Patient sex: M
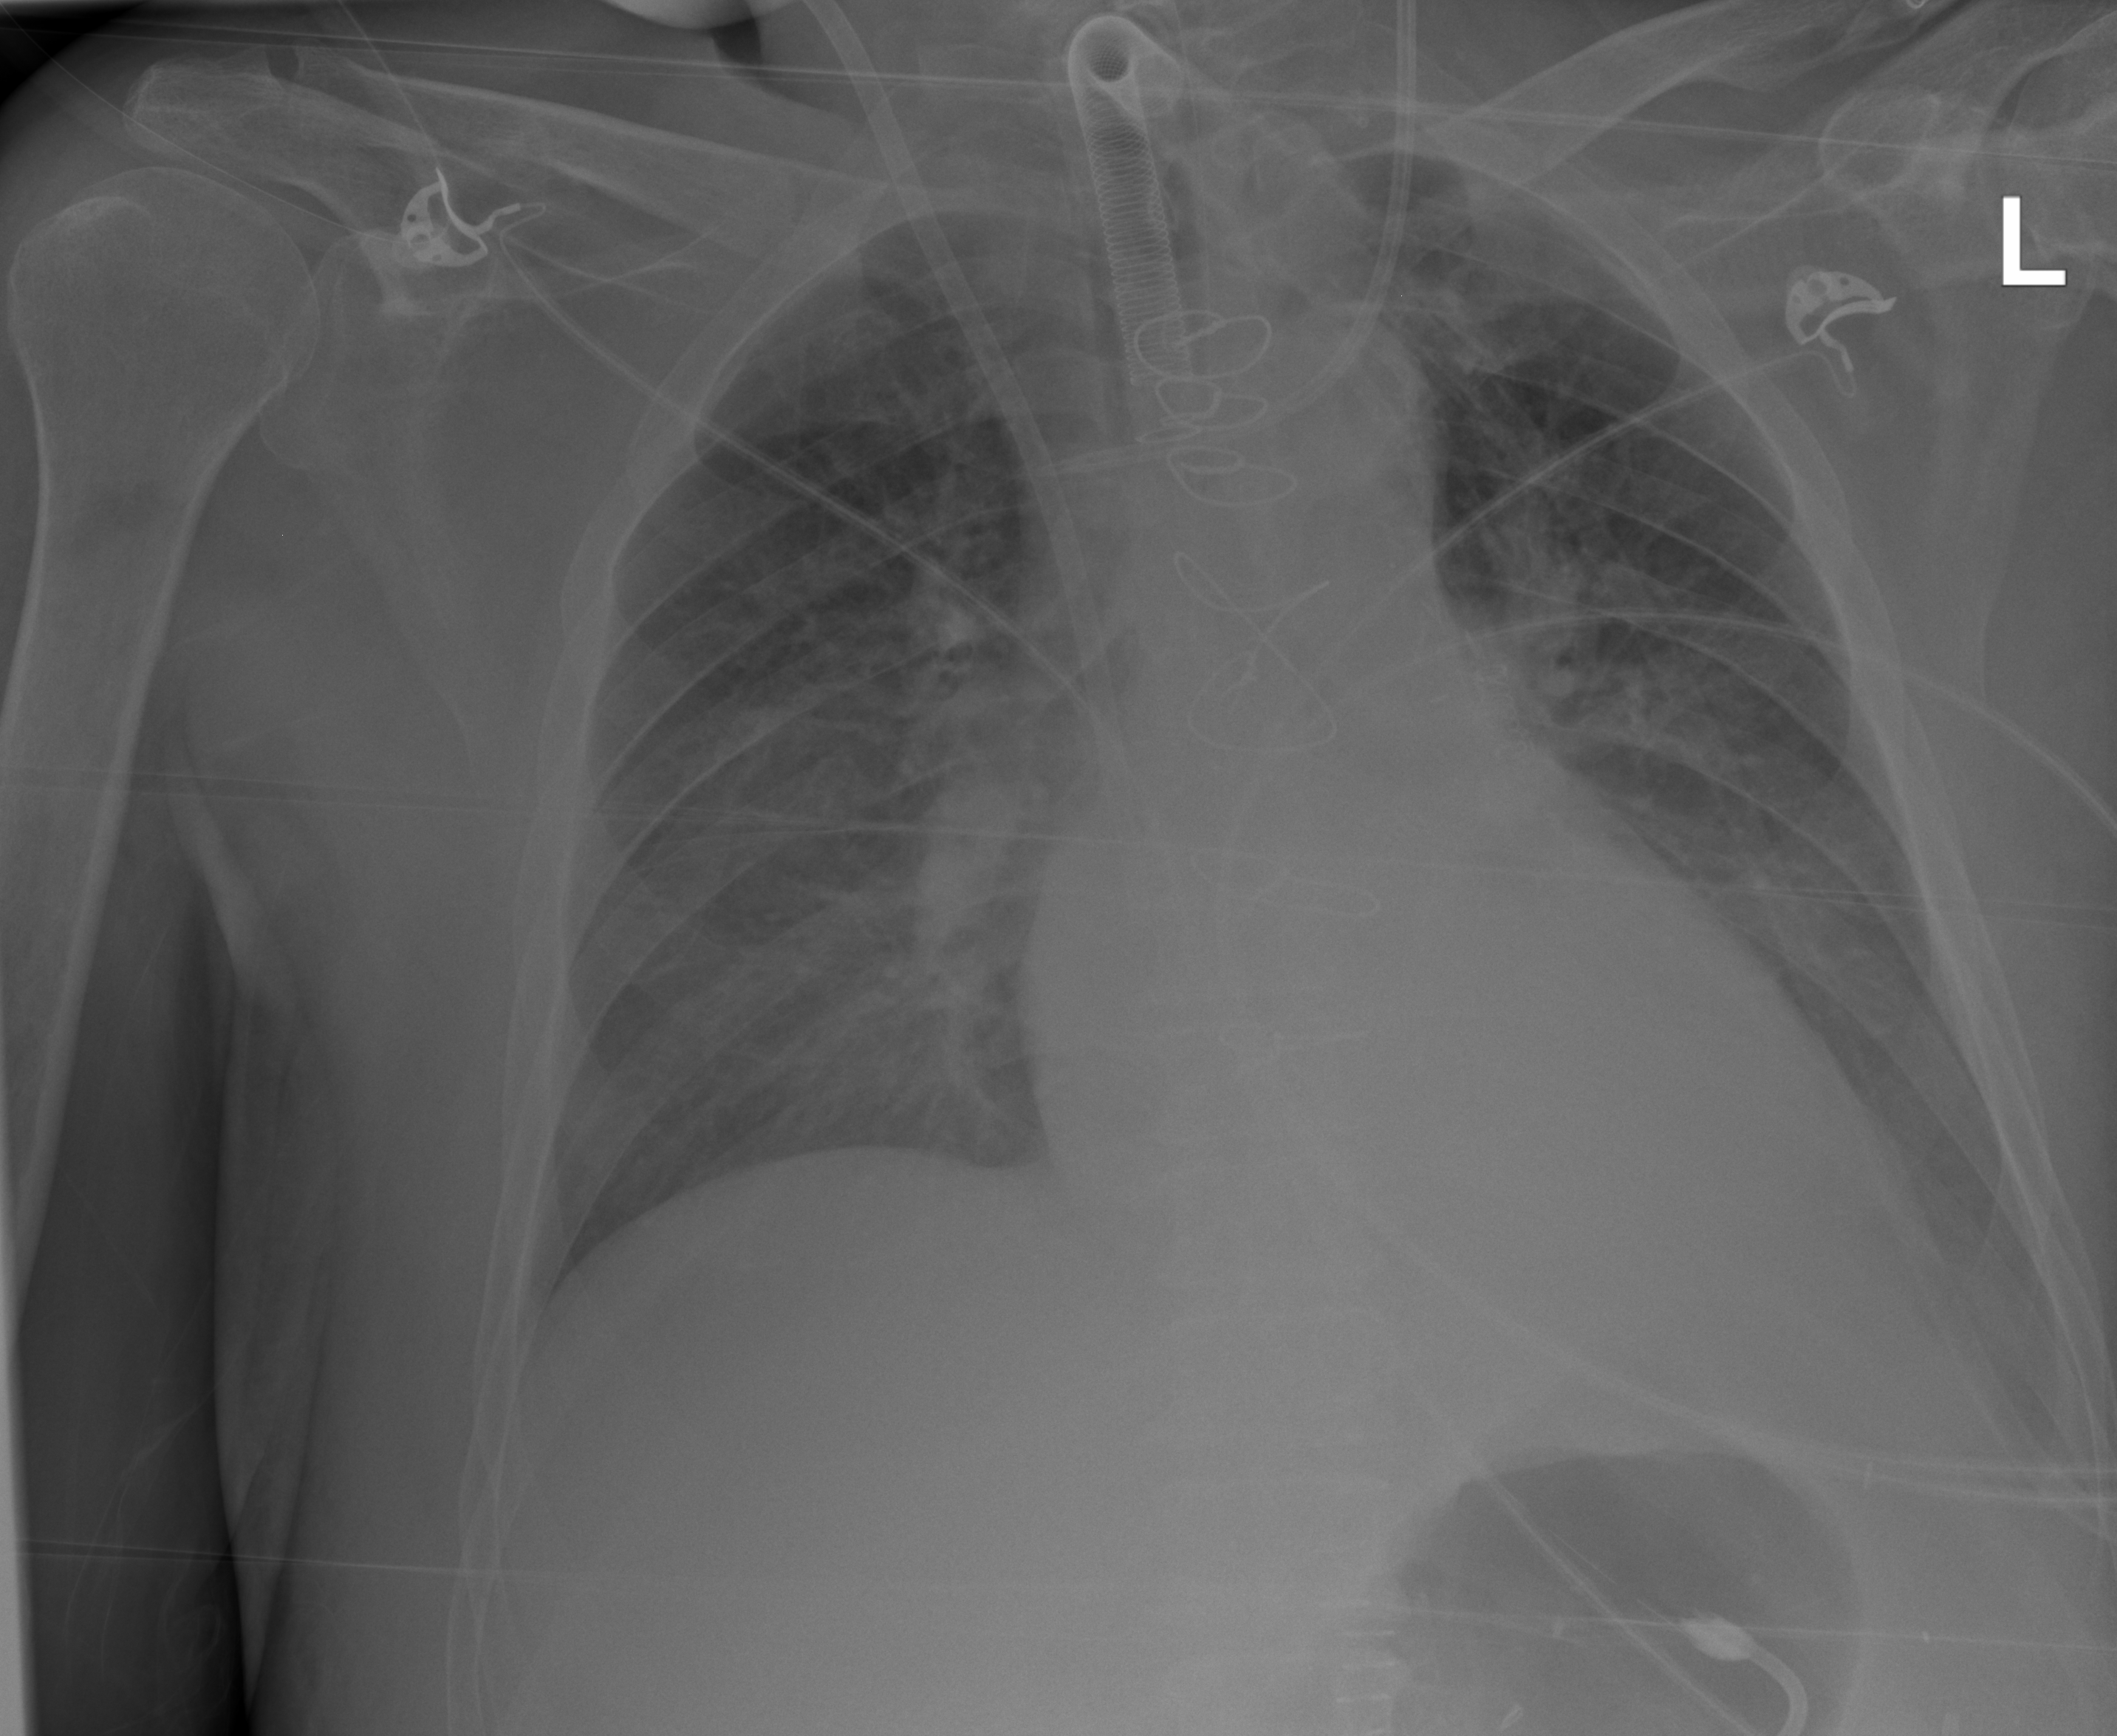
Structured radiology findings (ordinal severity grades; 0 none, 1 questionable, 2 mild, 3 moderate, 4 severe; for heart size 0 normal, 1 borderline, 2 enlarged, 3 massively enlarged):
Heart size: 0
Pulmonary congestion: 0
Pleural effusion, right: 0
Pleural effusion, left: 2
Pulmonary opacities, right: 1
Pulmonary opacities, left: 0
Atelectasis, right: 2
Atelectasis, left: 2